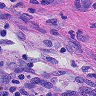
Metastatic tissue present: no